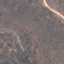
Label: HerbaceousVegetation